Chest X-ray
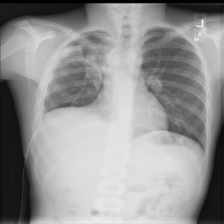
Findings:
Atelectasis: negative
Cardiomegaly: negative
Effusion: negative
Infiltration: negative
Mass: negative
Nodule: negative
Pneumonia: negative
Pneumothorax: positive
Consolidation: negative
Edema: negative
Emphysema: negative
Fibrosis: negative
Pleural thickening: negative
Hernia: negative